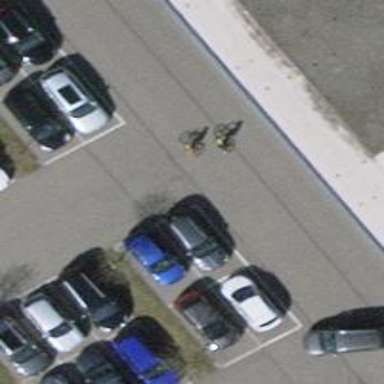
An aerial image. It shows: Asphalt parking aisle off service road.